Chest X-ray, AP view. Patient: 57 years old, sex M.
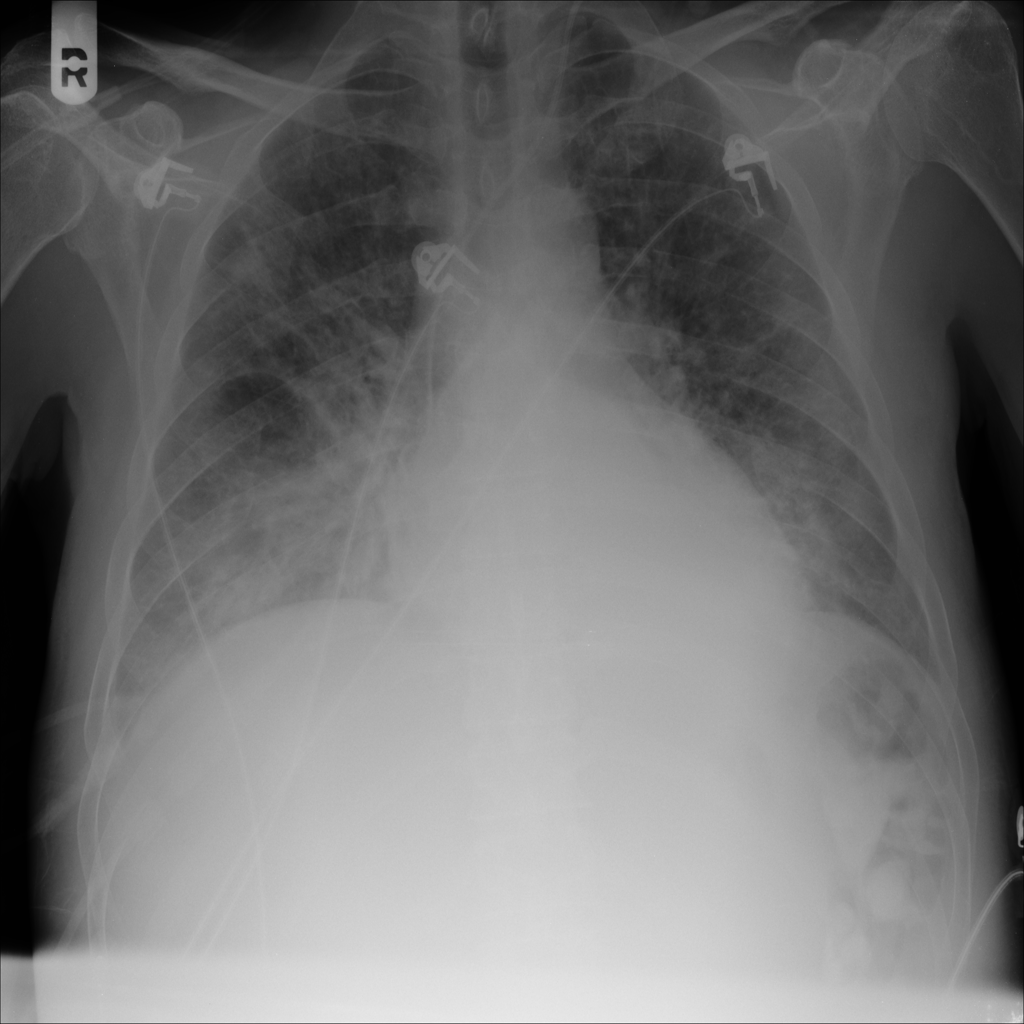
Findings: Infiltration